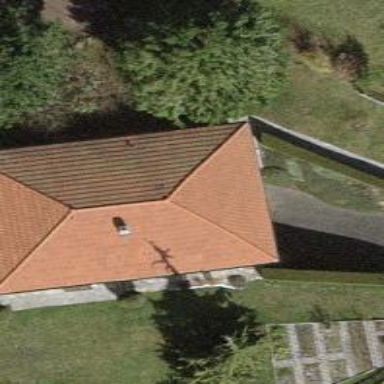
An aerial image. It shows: Simple house.